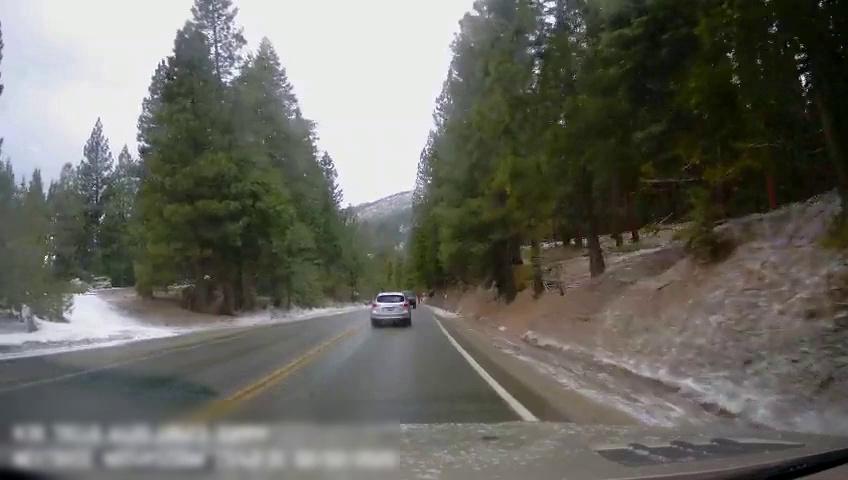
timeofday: Day
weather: Cloudy
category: Drivable Space
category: Vehicles | Truck
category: Vehicles | Car
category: Lanes | Current Lane
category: Lanes | Current Lane
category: Lanes | Opposite Lane
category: Lanes | Opposite Lane